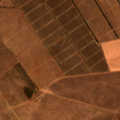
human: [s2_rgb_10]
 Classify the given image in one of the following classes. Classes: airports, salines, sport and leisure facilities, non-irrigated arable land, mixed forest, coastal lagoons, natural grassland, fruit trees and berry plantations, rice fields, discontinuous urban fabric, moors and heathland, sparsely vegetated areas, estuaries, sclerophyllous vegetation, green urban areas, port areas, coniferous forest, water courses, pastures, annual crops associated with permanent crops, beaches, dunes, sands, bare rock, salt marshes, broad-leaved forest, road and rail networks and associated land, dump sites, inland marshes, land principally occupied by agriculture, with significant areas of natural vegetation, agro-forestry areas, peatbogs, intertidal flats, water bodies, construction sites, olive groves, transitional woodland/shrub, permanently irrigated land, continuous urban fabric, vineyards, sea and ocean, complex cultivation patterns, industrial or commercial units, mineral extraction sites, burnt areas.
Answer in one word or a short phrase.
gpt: non-irrigated arable land, fruit trees and berry plantations, olive groves, transitional woodland/shrub